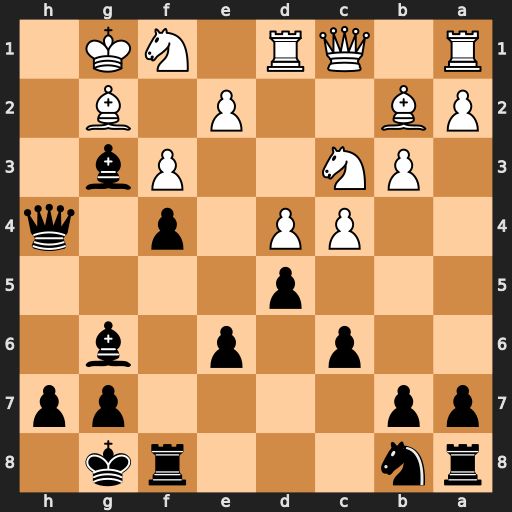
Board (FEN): rn3rk1/pp4pp/2p1p1b1/3p4/2PP1p1q/1PN2Pb1/PB2P1B1/R1QR1NK1
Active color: b
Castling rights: -
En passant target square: -
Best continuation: Bf2#